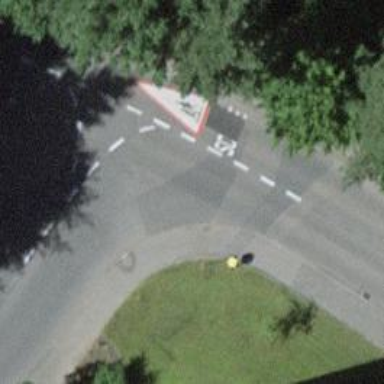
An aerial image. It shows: Kerb serving as barrier.